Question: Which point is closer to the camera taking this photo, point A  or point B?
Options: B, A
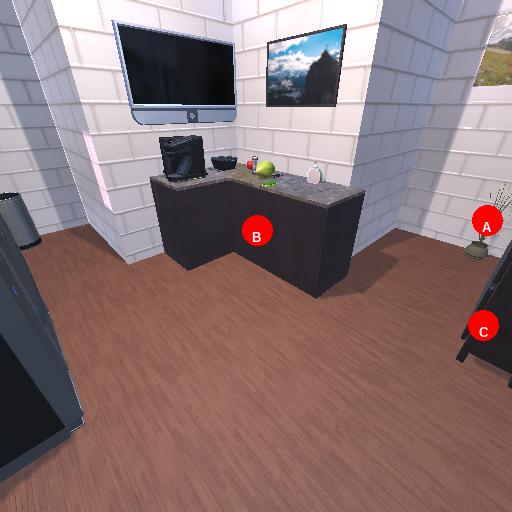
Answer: B